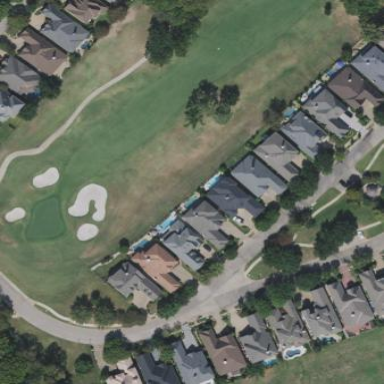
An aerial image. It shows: Golf fairway surrounded by grass.